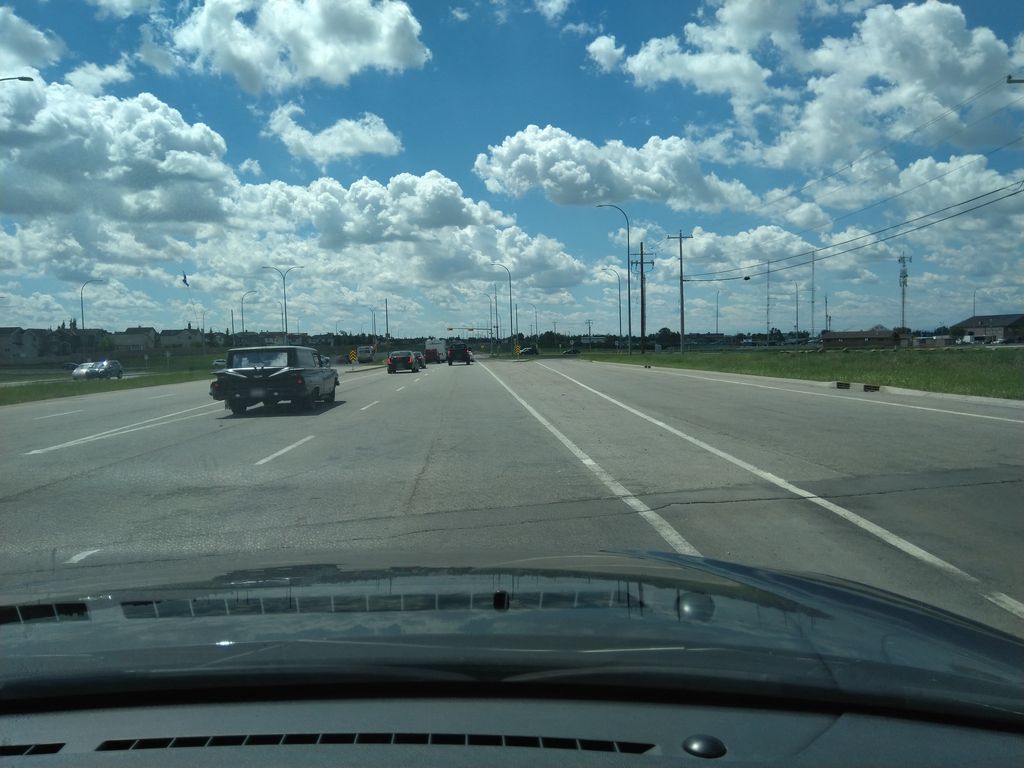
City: calgary